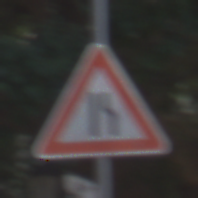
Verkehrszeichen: EinseitigVerengteFahrbahnRechts
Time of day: MorningAfternoon
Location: Outdoor (Suburban)
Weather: PartlyCloudy
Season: NotSpecified
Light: Natural